Question:
I wish to change this popup for every program calling
'''
public class OpenFileDialog : FileChooserDialog {
'''
Ideally it would involve removing desktop and changing search etc. I was just hoping somebody knew where the underlying files are?
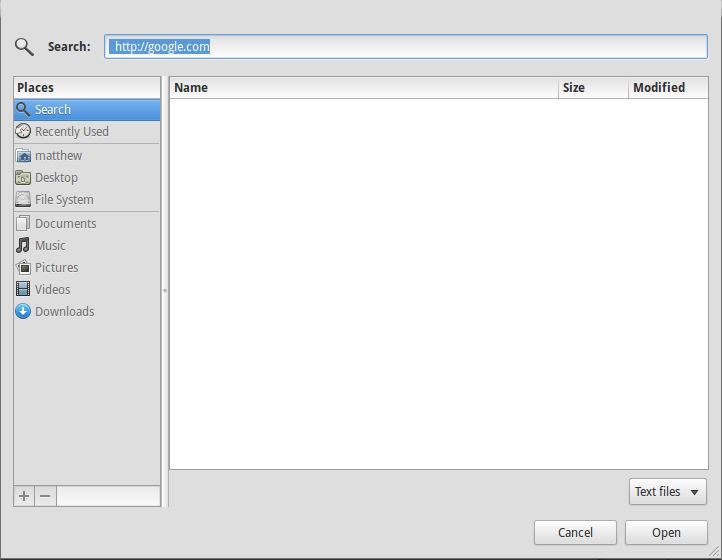
Answer: The UI layout for the file chooser dialog is in gtk/gtkfilechooserwidget.c
<URL>